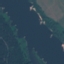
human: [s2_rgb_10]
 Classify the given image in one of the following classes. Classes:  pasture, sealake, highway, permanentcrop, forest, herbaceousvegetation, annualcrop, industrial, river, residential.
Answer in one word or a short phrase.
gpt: River